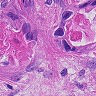
Metastatic tissue present: yes